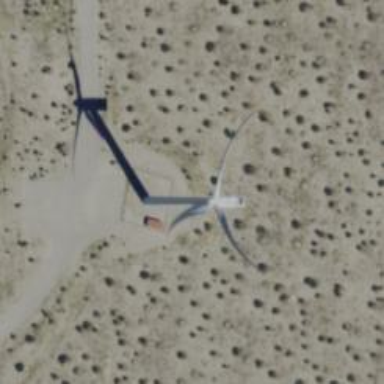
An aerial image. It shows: Wind power generator with horizontal axis wind turbine manufactured by Vestas.